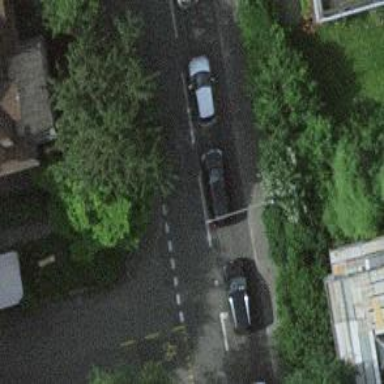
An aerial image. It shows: Kerb serving as barrier.